Question: What is the measurement shown in the image?
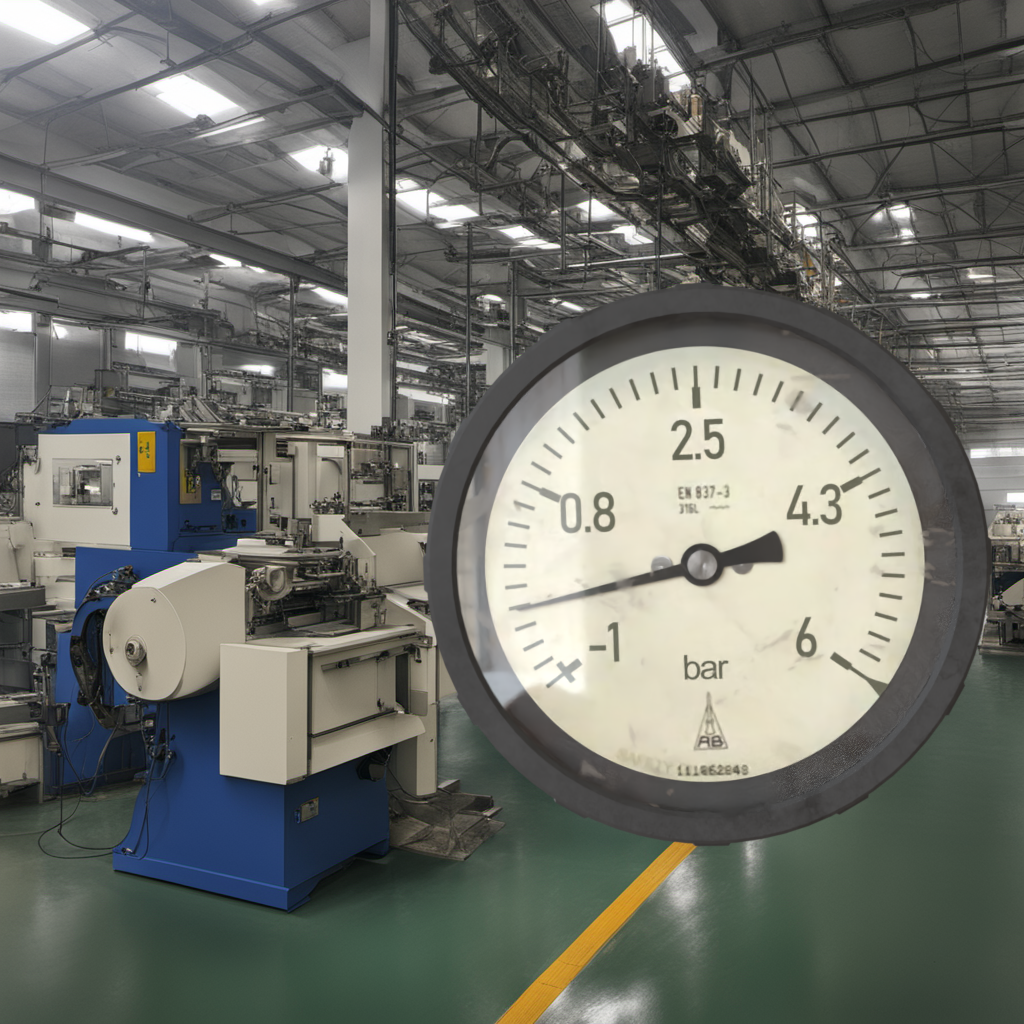
Answer: The result is -0.32
Question: What is the reading range of this measurement?
Answer: The range is from -1 to 6
Question: What is the minimum and maximum value range of the measurement in the image?
Answer: The minimum value is -1 and the maximum value is 6